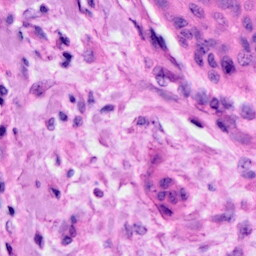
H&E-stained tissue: Cervix